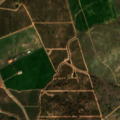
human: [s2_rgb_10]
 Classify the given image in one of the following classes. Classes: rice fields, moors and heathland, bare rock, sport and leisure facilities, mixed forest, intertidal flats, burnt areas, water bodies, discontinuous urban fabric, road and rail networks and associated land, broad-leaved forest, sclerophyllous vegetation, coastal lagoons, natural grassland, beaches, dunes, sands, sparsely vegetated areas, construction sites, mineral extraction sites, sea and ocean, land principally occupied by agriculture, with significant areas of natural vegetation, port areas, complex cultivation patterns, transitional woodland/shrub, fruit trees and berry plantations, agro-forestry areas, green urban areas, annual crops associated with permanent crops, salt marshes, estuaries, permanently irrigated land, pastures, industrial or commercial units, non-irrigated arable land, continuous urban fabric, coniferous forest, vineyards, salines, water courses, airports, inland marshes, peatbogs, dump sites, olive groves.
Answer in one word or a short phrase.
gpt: permanently irrigated land, olive groves, pastures, agro-forestry areas